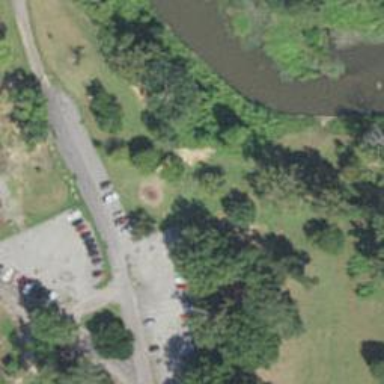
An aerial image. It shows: Disc golf tee.